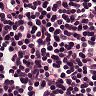
Metastatic tissue present: no